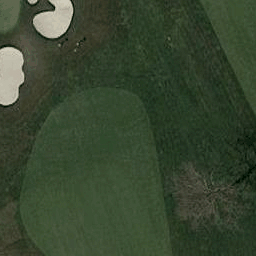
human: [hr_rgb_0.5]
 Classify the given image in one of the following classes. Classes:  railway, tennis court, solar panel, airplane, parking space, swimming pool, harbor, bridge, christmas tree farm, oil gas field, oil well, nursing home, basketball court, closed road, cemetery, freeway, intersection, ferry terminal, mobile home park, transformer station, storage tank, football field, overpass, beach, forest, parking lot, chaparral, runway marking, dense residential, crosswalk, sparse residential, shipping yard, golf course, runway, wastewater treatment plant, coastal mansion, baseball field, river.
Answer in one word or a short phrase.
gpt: golf course